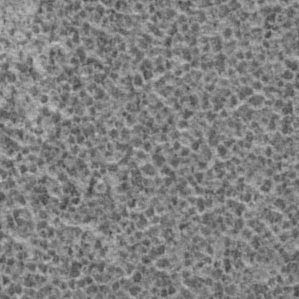
Label: frost